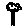
Label: tree